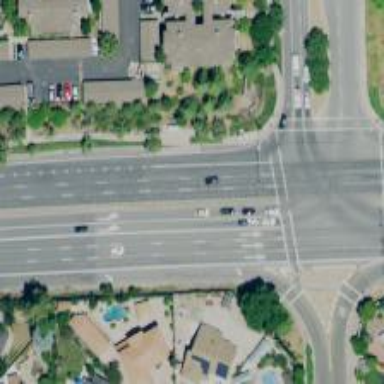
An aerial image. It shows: Trunk highway with separate sidewalk. It is expressway.